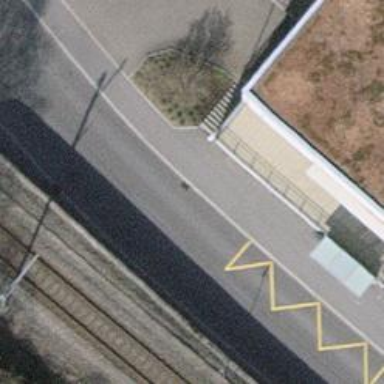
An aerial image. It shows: Platform for public transport with shelter.